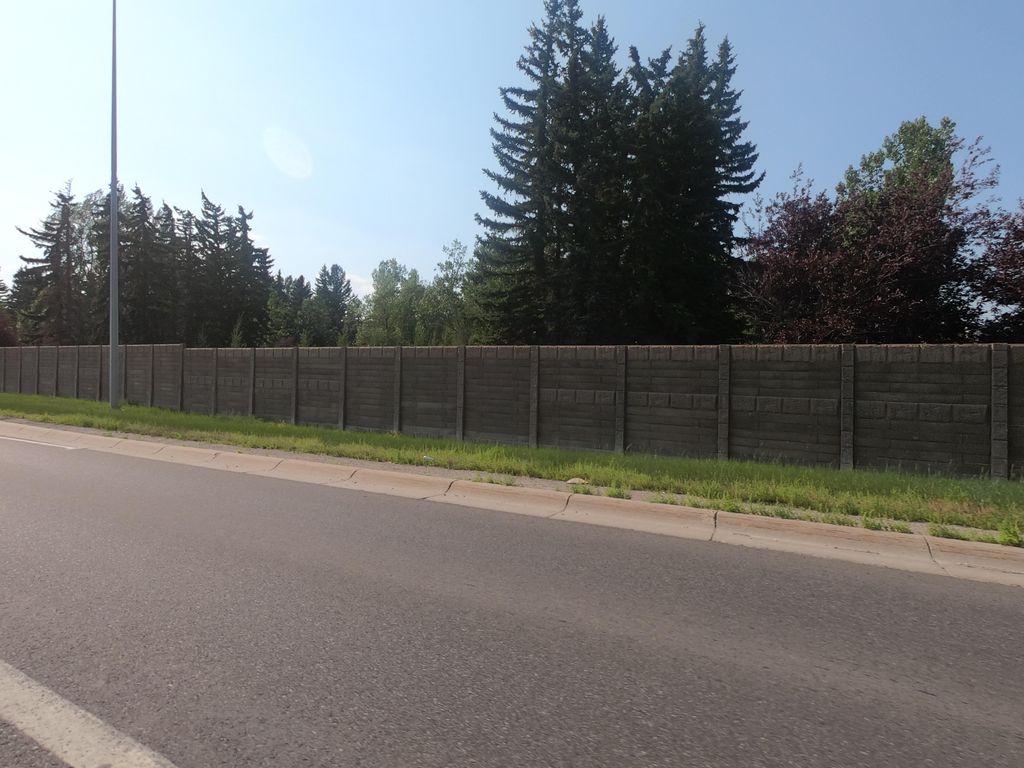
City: calgary